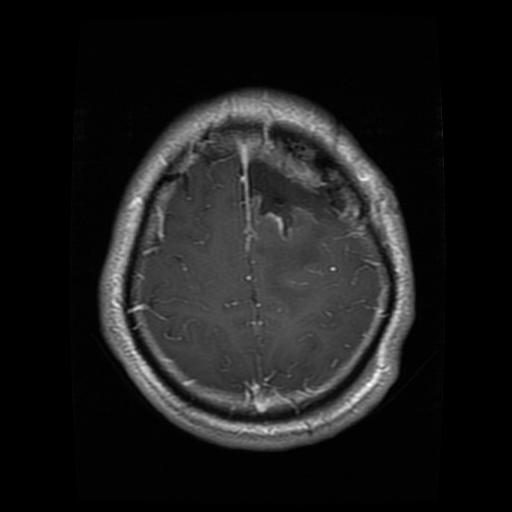
Label: glioma